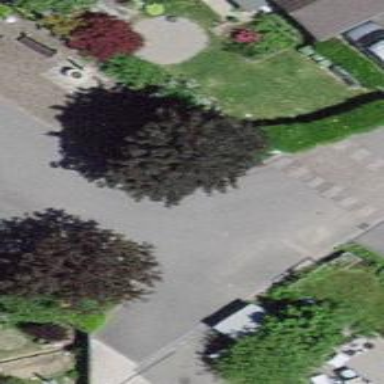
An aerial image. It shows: Brown bench in the vicinity.